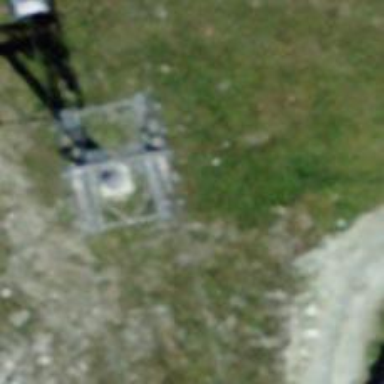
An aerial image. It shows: Pylon used for aerialway.